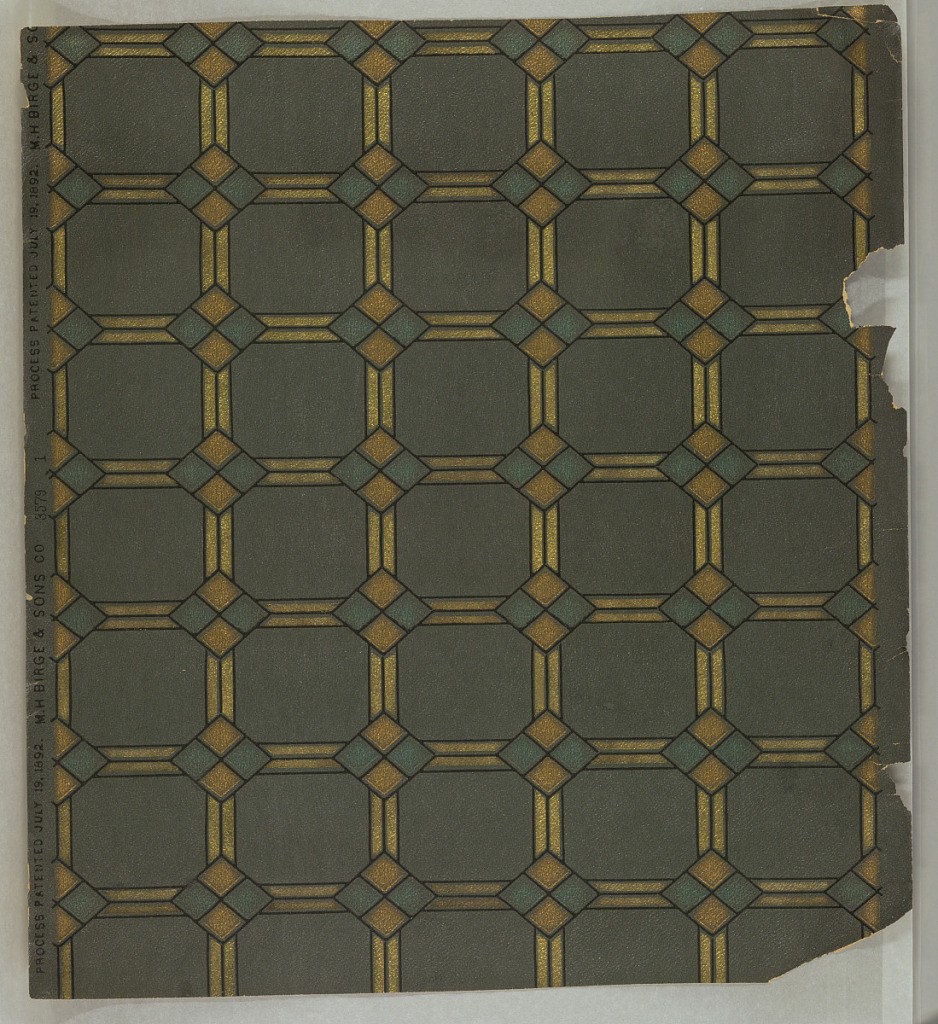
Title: Sidewall - sample
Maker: M.H. Birge & Sons Co., 1834
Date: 1892–97
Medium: Machine-printed
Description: Geometric pattern on textured paper. Metallic gray-turquoise ground. Pattern of squares and diamonds in shades of metallic gold and green, outlined in black.